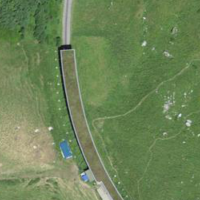
EUNIS habitat code: 23
Species observed at this site:
Matricaria discoidea